高二 · 代数
7. 如图 1-6-7 是弹簧振子做简谐振动的图象, 横轴表示振动的时间, 纵轴表示振动的位移, 则这个振子振动的函数解析式是 \$ \qquad \$

图 1-6-7
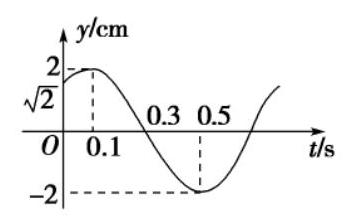
答案: $y=2 \sin \left(\frac{5 \pi}{2} t+\frac{\pi}{4}\right)$
解析: 由题图可设 $y=A \sin (\omega t+\varphi)$, 则 $A=2$,又 $T=2(0.5-0.1)=0.8$,所以 $\omega=\frac{2 \pi}{0.8}=\frac{5}{2} \pi$,所以 $y=2 \sin \left(\frac{5}{2} \pi t+\varphi\right)$,将点 $(0.1,2)$ 代入 $y=2 \sin \left(\frac{5 \pi}{2} t+\varphi\right)$ 中,得 $\sin \left(\varphi+\frac{\pi}{4}\right)=1$所以 $\varphi+\frac{\pi}{4}=2 k \pi+\frac{\pi}{2}, k \in \mathbf{Z}$,即 $\varphi=2 k \pi+\frac{\pi}{4}, k \in \mathbf{Z}$ ，令 $k=0$, 得 $\varphi=\frac{\pi}{4}$,所以 $y=2 \sin \left(\frac{5 \pi}{2} t+\frac{\pi}{4}\right)$.